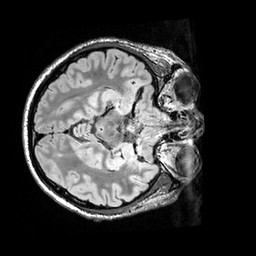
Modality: FLAIR
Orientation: axial
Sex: male
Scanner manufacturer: siemens
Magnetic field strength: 3 T
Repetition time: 5 s
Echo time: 0.395 s